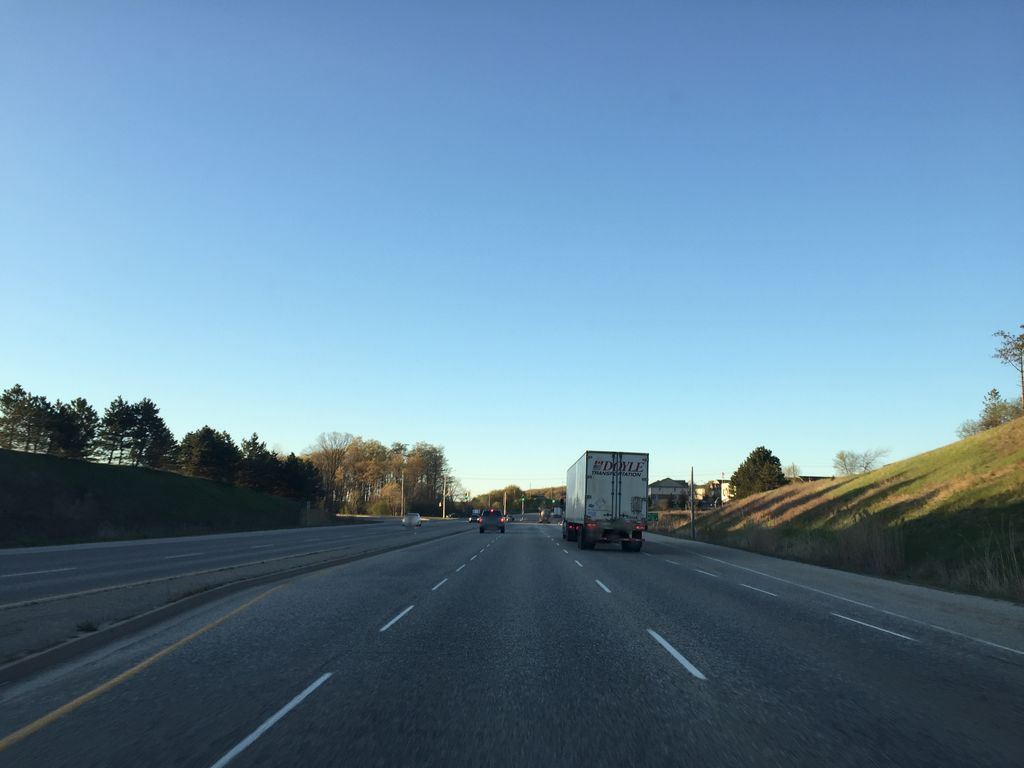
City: kitchener-waterloo